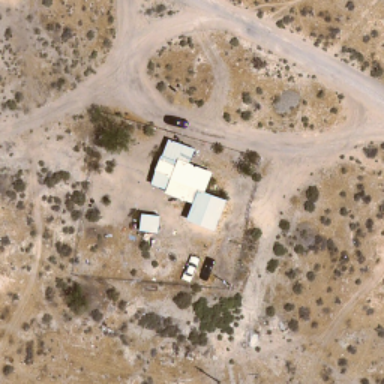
A house is surrounded by sands and bushes in the sparse residential area .